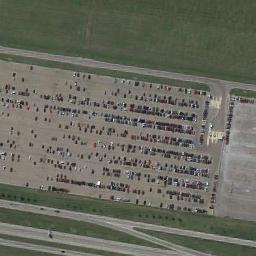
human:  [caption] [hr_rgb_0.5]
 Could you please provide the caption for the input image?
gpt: There are several trees beside the parking lot .

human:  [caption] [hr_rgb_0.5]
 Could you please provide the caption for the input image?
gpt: The grass is around the parking lot .

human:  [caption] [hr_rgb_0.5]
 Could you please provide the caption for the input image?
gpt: The parking lot is full of cars next to the grass .

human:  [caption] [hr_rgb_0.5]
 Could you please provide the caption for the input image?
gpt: The parking lot .

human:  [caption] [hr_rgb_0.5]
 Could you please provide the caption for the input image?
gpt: There are green meadows around the parking lot with many cars .